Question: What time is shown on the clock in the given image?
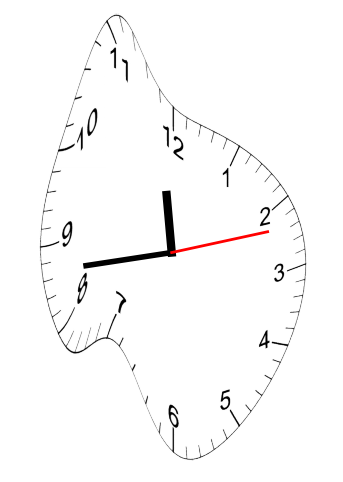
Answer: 11:43:12